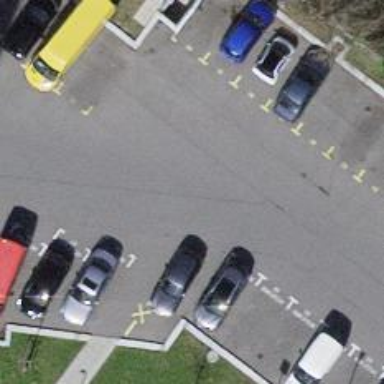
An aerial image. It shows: Parking aisle designated as service road.